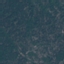
Label: Forest